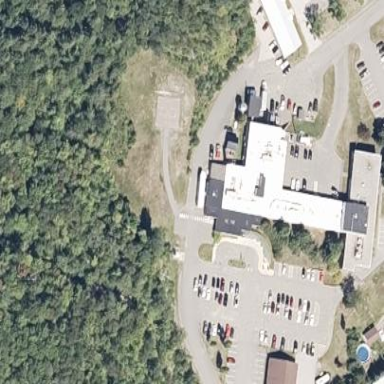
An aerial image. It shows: Healthcare facility identified as hospital.